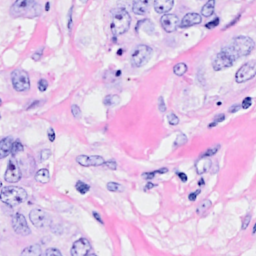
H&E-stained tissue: Breast